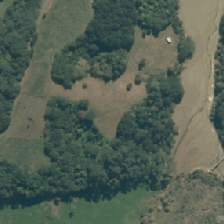
Land cover: deciduous_hardwood